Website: apple
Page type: store-pickup
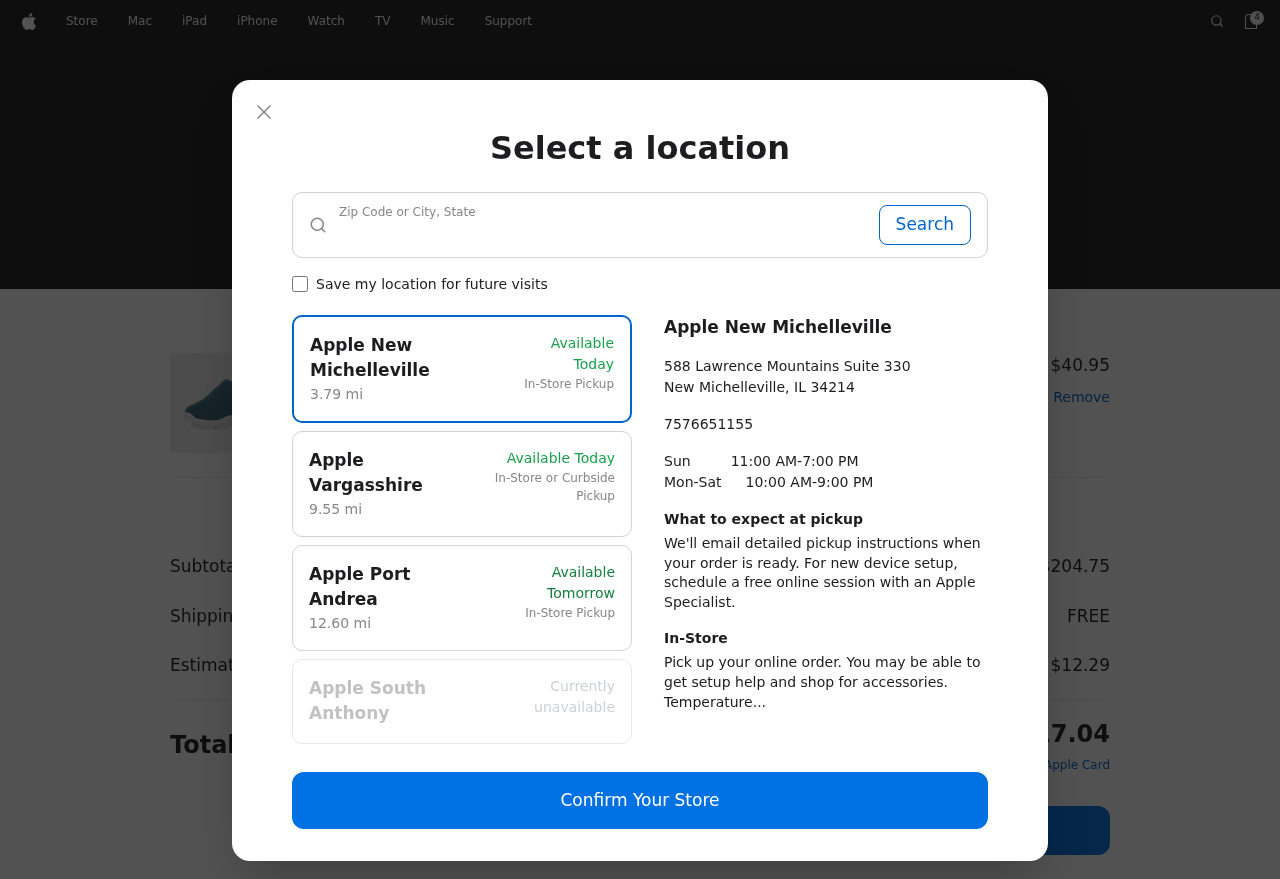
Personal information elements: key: PII_CITY_STATE
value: Danielburgh, IL
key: PII_LOCATION1_CITY
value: Apple New Michelleville
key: PII_LOCATION1_CITY_STATE_ZIP
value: New Michelleville, IL 34214
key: PII_LOCATION1_STREET
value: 588 Lawrence Mountains Suite 330
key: PII_LOCATION2_CITY
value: Apple Vargasshire
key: PII_LOCATION3_CITY
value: Apple Port Andrea
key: PII_LOCATION4_CITY
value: Apple South Anthony
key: PII_PHONE
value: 7576651155
Product elements: key: PRODUCT1_NAME
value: Klepe Boy's SEA Green Running Shoes-11 UK (30 EU) (12 Kids US) (KD/KPK-01/GRN)
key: PRODUCT1_PRICE
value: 40.95
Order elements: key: ORDER_NUM_ITEMS
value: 4
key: ORDER_TOTAL
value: $217.04
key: ORDER_SUBTOTAL
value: $204.75
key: ORDER_SHIPPING_COST
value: FREE
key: ORDER_TAX
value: $12.29
Search elements: key: SEARCH_CITY_STATE
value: Danielburgh, IL